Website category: auto
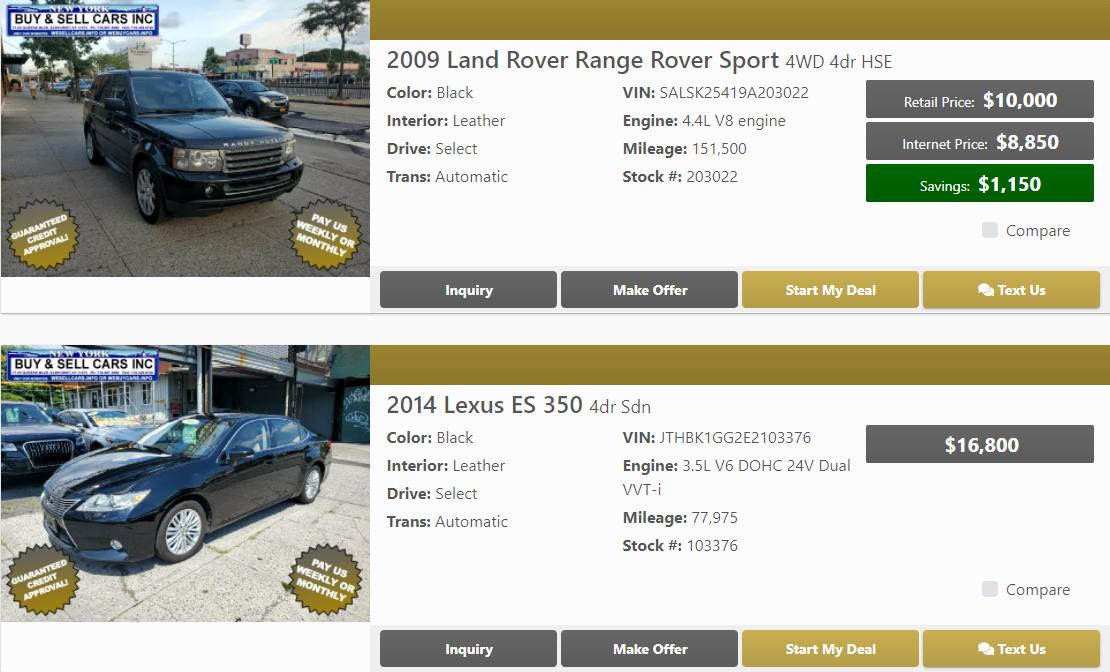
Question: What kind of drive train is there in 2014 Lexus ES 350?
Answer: Select

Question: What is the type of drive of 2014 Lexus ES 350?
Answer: Select

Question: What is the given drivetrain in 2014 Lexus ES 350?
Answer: Select

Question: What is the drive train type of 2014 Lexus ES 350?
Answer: Select

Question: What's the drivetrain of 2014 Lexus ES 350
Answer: Select

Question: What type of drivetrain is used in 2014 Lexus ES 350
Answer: Select

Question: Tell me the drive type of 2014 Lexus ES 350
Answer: Select

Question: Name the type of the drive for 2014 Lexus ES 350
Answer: Select

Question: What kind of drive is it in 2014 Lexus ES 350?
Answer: Select

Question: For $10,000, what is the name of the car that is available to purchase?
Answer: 2009 Land Rover Range Rover Sport

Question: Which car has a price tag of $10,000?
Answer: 2009 Land Rover Range Rover Sport

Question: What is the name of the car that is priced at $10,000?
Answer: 2009 Land Rover Range Rover Sport

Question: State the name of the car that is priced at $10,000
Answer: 2009 Land Rover Range Rover Sport

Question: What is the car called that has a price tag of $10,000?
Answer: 2009 Land Rover Range Rover Sport

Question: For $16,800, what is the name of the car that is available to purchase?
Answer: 2014 Lexus ES 350

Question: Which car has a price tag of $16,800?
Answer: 2014 Lexus ES 350

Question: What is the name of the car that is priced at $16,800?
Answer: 2014 Lexus ES 350

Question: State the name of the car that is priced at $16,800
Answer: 2014 Lexus ES 350

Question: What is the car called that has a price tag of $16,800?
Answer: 2014 Lexus ES 350

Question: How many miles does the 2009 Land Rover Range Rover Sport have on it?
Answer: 151,500

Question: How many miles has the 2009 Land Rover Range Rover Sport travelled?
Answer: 151,500

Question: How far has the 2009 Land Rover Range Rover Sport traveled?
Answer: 151,500

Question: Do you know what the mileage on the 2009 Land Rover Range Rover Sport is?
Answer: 151,500

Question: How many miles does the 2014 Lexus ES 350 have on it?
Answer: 77,975

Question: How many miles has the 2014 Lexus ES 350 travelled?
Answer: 77,975

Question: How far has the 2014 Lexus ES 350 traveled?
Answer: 77,975

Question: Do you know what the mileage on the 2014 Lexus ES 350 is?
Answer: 77,975